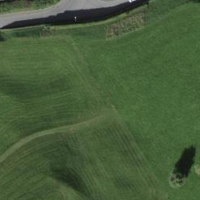
EUNIS habitat code: 24
Species observed at this site:
Ardea purpurea